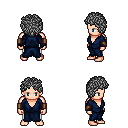
a pixel art fantasy rpg character, male body template, human, light skin, blue robe, white pants, gray curly afro hairstyle, leather bracers, four views (front, back, left, right), 2x2 character sprite sheet, small pixel art, hard edges, no anti-aliasing